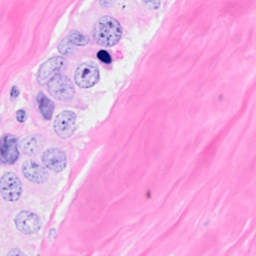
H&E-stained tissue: Breast